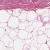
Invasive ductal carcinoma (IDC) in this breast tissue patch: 0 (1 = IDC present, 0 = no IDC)